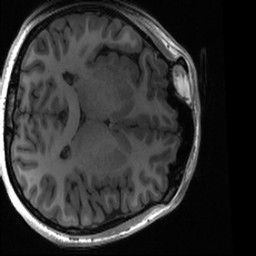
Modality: T1w
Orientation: axial
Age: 18
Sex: female